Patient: sex F, age 62
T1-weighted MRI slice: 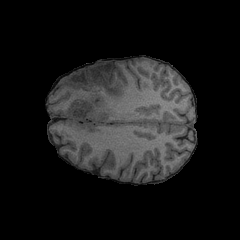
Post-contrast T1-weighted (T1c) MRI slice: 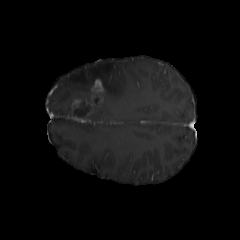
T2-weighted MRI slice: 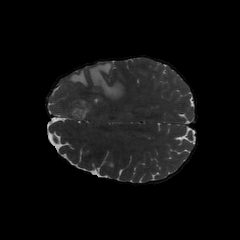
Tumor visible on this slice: yes
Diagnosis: Glioblastoma, IDH-wildtype
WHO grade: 4